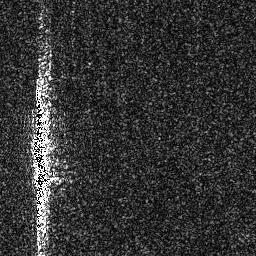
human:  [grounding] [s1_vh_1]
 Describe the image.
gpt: In the satellite image, there is  <ref>1 large ship </ref> <box>[[11, 29, 19, 90, 0]]</box> located at left.